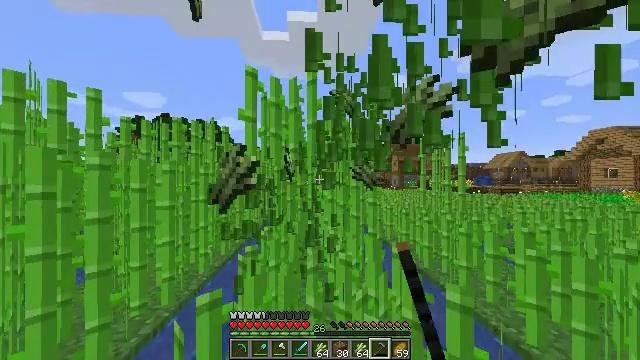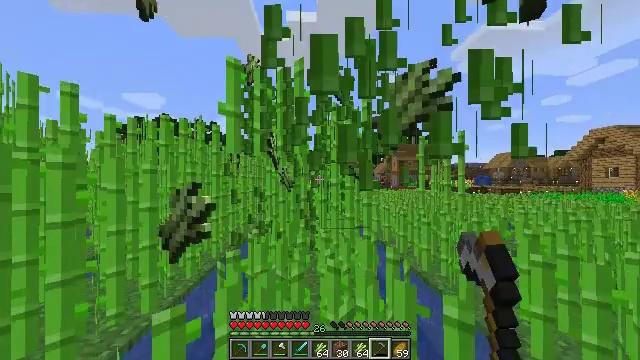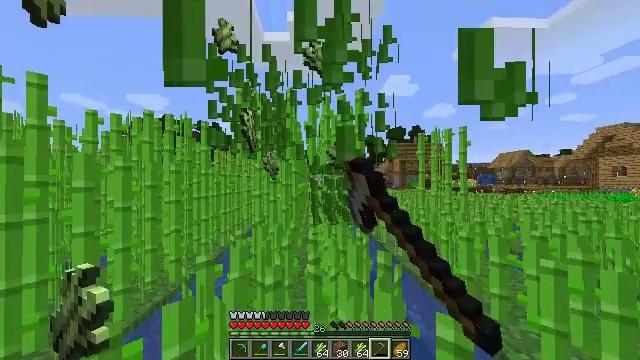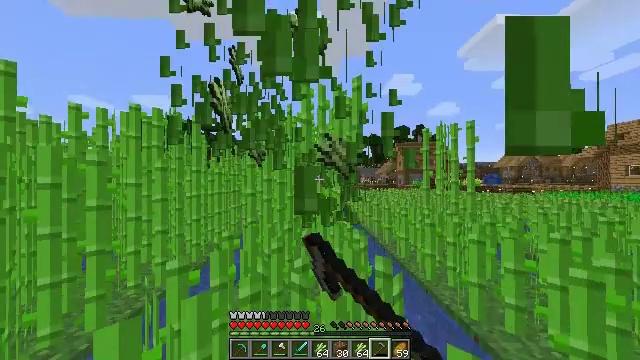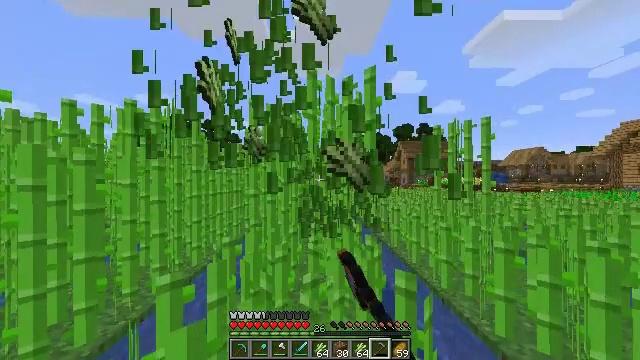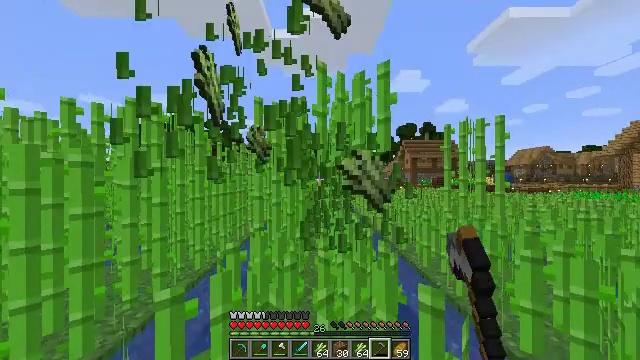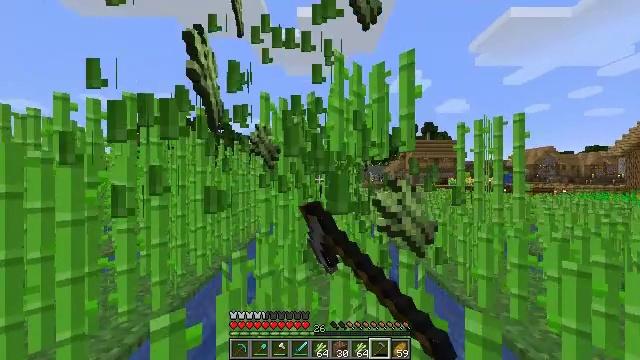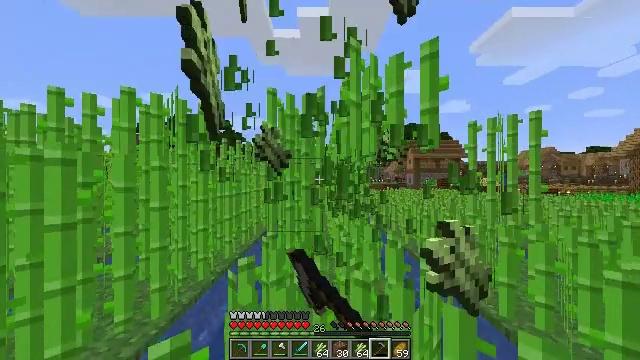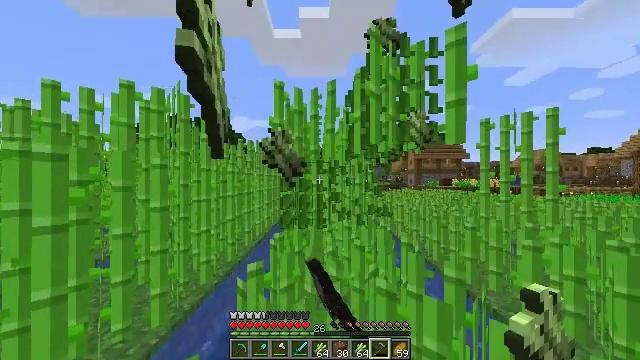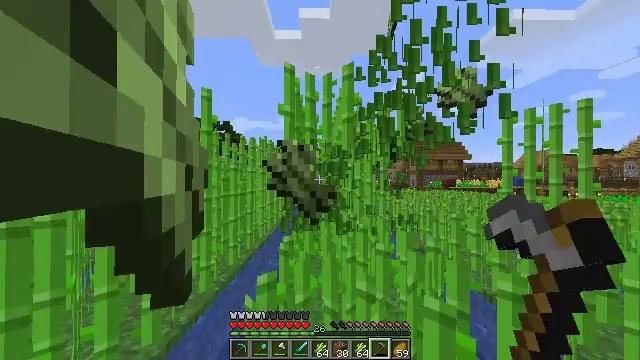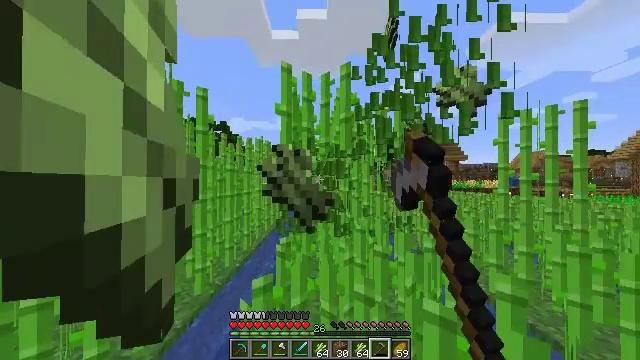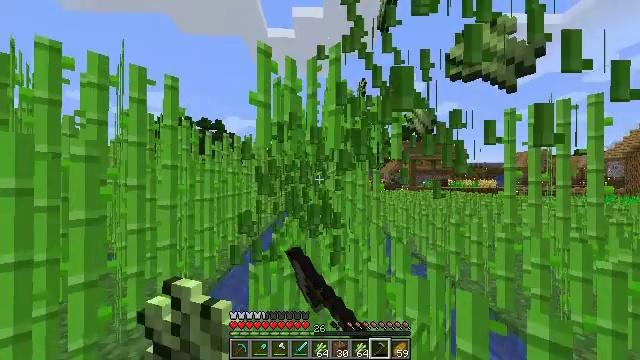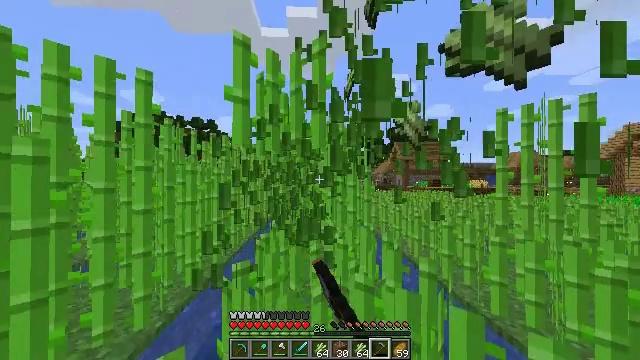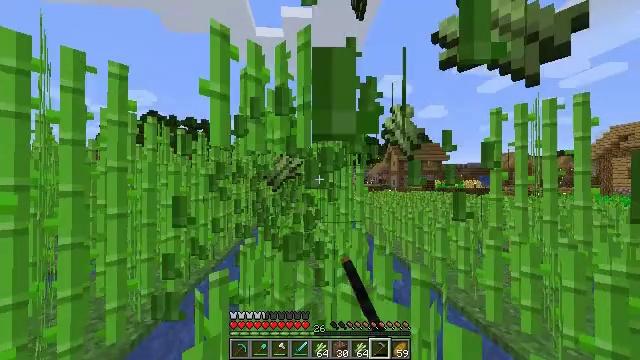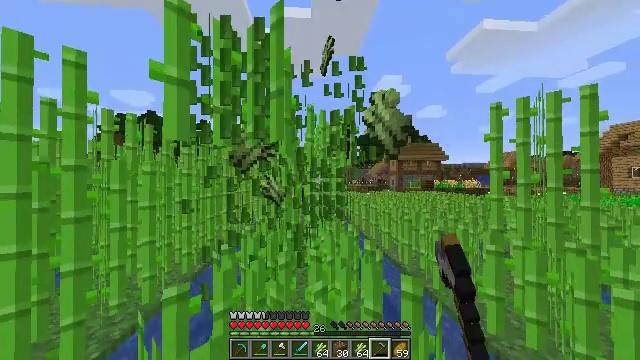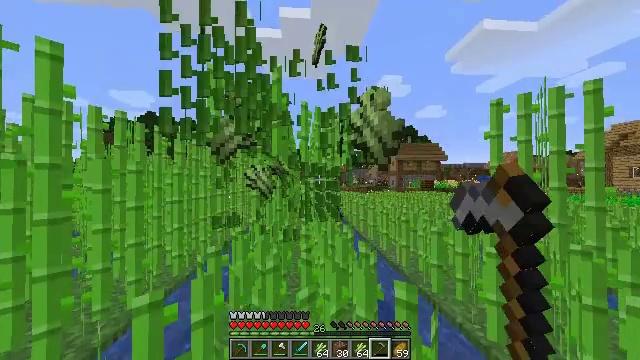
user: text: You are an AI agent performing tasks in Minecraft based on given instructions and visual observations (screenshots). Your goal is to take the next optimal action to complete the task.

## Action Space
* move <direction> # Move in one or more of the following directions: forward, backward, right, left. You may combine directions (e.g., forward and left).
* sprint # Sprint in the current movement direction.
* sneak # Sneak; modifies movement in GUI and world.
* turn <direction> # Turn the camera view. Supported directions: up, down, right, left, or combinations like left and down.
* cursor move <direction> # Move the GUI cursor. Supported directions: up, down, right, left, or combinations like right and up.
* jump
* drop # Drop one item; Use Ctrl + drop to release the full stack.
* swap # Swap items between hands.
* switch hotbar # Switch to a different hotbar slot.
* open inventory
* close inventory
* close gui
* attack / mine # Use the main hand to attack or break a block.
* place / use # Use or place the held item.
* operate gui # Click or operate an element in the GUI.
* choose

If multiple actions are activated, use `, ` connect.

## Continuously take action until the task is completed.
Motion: motion action
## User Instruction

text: Harvest sugar cane from the plant.
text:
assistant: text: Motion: move forward and move right, sprint, attack / mine
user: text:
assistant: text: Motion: move forward and move right, sprint, attack / mine
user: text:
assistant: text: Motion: move forward and move left, sprint, attack / mine
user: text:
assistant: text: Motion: move forward and move left, sprint, attack / mine
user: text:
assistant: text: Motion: move forward and move left, sprint, attack / mine
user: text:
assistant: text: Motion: move forward and move left, sprint, attack / mine
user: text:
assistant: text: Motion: move forward and move left, sprint, attack / mine
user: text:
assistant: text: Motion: move forward and move left, sprint, attack / mine
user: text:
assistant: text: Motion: move forward, sprint, attack / mine
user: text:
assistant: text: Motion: move forward and move right, sprint, attack / mine
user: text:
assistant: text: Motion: move forward and move right, sprint, attack / mine
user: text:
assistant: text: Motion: move forward and move right, sprint, turn right, attack / mine
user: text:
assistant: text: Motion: move forward and move right, sprint, turn right, attack / mine
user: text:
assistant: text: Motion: move forward and move right, sprint, attack / mine
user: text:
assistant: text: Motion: move forward, sprint, attack / mine
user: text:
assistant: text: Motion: move forward and move left, sprint, attack / mine
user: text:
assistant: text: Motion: move forward and move left, sprint, turn left, attack / mine
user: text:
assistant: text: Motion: move forward and move left, sprint, turn left, attack / mine
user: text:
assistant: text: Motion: move forward and move left, sprint, attack / mine
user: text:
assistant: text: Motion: move forward and move left, sprint, attack / mine
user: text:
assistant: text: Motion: move forward, sprint, attack / mine
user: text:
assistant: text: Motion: move forward and move right, sprint, attack / mine
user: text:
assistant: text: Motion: move forward and move right, sprint, turn right, attack / mine
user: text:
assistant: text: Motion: move forward and move right, sprint, turn right, attack / mine
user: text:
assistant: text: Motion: move forward and move right, sprint, attack / mine
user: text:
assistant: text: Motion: move forward, sprint, attack / mine
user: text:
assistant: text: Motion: move forward and move left, sprint, attack / mine
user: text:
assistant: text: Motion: move forward and move left, sprint, attack / mine
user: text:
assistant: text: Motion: move forward and move left, sprint, turn left, attack / mine
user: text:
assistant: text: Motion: move forward and move left, sprint, turn left, attack / mine